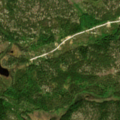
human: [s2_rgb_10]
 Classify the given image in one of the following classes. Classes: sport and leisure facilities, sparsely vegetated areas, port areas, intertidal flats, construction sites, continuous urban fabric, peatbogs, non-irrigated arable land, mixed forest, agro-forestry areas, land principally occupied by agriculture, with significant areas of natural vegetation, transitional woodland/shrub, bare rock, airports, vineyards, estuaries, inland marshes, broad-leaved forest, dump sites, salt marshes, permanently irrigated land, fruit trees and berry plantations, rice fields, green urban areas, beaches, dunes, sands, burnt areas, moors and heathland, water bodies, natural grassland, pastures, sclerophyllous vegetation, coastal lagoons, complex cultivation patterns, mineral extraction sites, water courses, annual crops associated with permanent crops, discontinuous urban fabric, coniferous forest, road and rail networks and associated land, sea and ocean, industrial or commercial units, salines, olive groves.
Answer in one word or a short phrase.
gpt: coniferous forest, mixed forest, transitional woodland/shrub